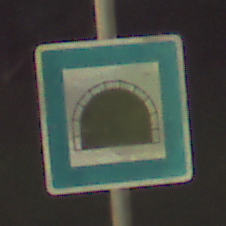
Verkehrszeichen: Tunnel
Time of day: Night
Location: Outdoor (Suburban)
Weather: Clear
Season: NotSpecified
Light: Artificial